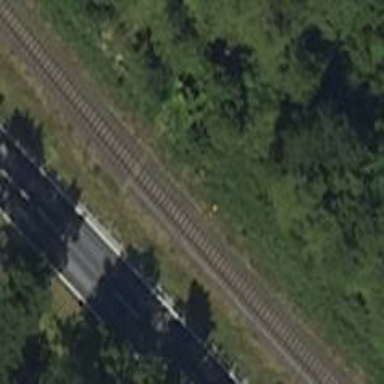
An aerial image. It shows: Railway signal.